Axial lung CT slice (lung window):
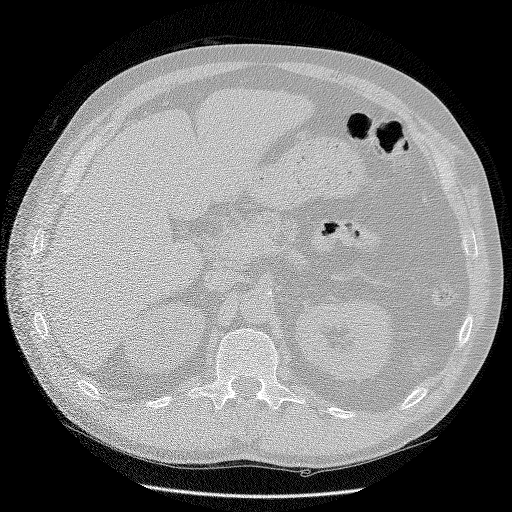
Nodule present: no